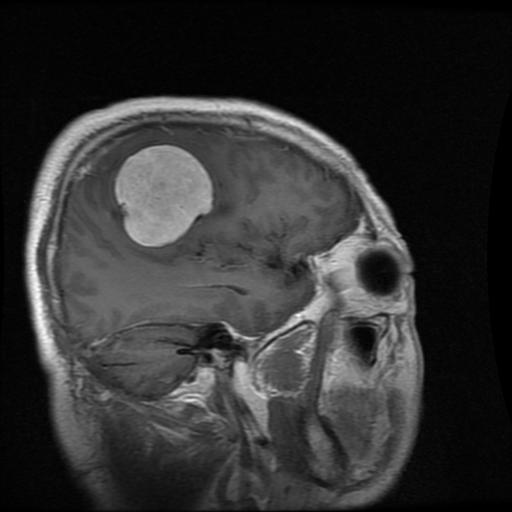
Label: meningioma